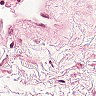
Metastatic tissue present: no